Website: bh-photo
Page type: gifting
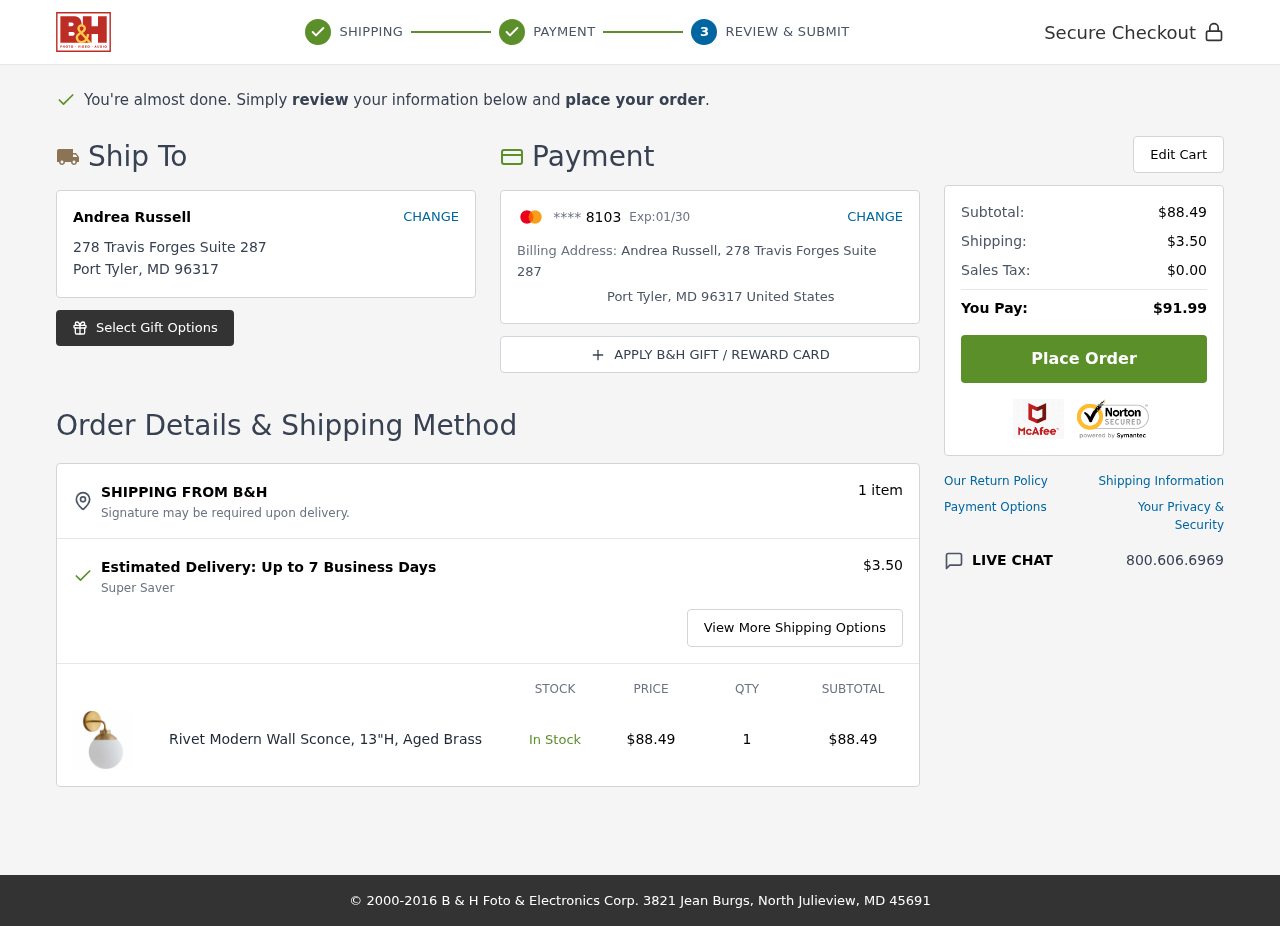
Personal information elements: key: PII_CARD_EXPIRY
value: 01/30
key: PII_CARD_LAST4
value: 8103
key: PII_CITY
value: Port Tyler
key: PII_COUNTRY
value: United States
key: PII_FULLNAME
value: Andrea Russell
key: PII_POSTCODE
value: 96317
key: PII_STATE_ABBR
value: MD
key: PII_STREET
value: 278 Travis Forges Suite 287
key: PII_FULLNAME2
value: Andrea Russell
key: PII_CITY2
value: Port Tyler
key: PII_STATE_ABBR2
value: MD
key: PII_POSTCODE_FULL
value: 96317
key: PII_POSTCODE_NUMERIC
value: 96317
Product elements: key: PRODUCT1_NAME
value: Rivet Modern Wall Sconce, 13"H, Aged Brass
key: PRODUCT1_PRICE
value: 88.49
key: PRODUCT1_QUANTITY
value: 1
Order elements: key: ORDER_NUM_ITEMS
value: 1 item
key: ORDER_SHIPPING_COST
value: $3.50
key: ORDER_SUBTOTAL
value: $88.49
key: ORDER_TAX
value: $0.00
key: ORDER_TOTAL
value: $91.99